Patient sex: M
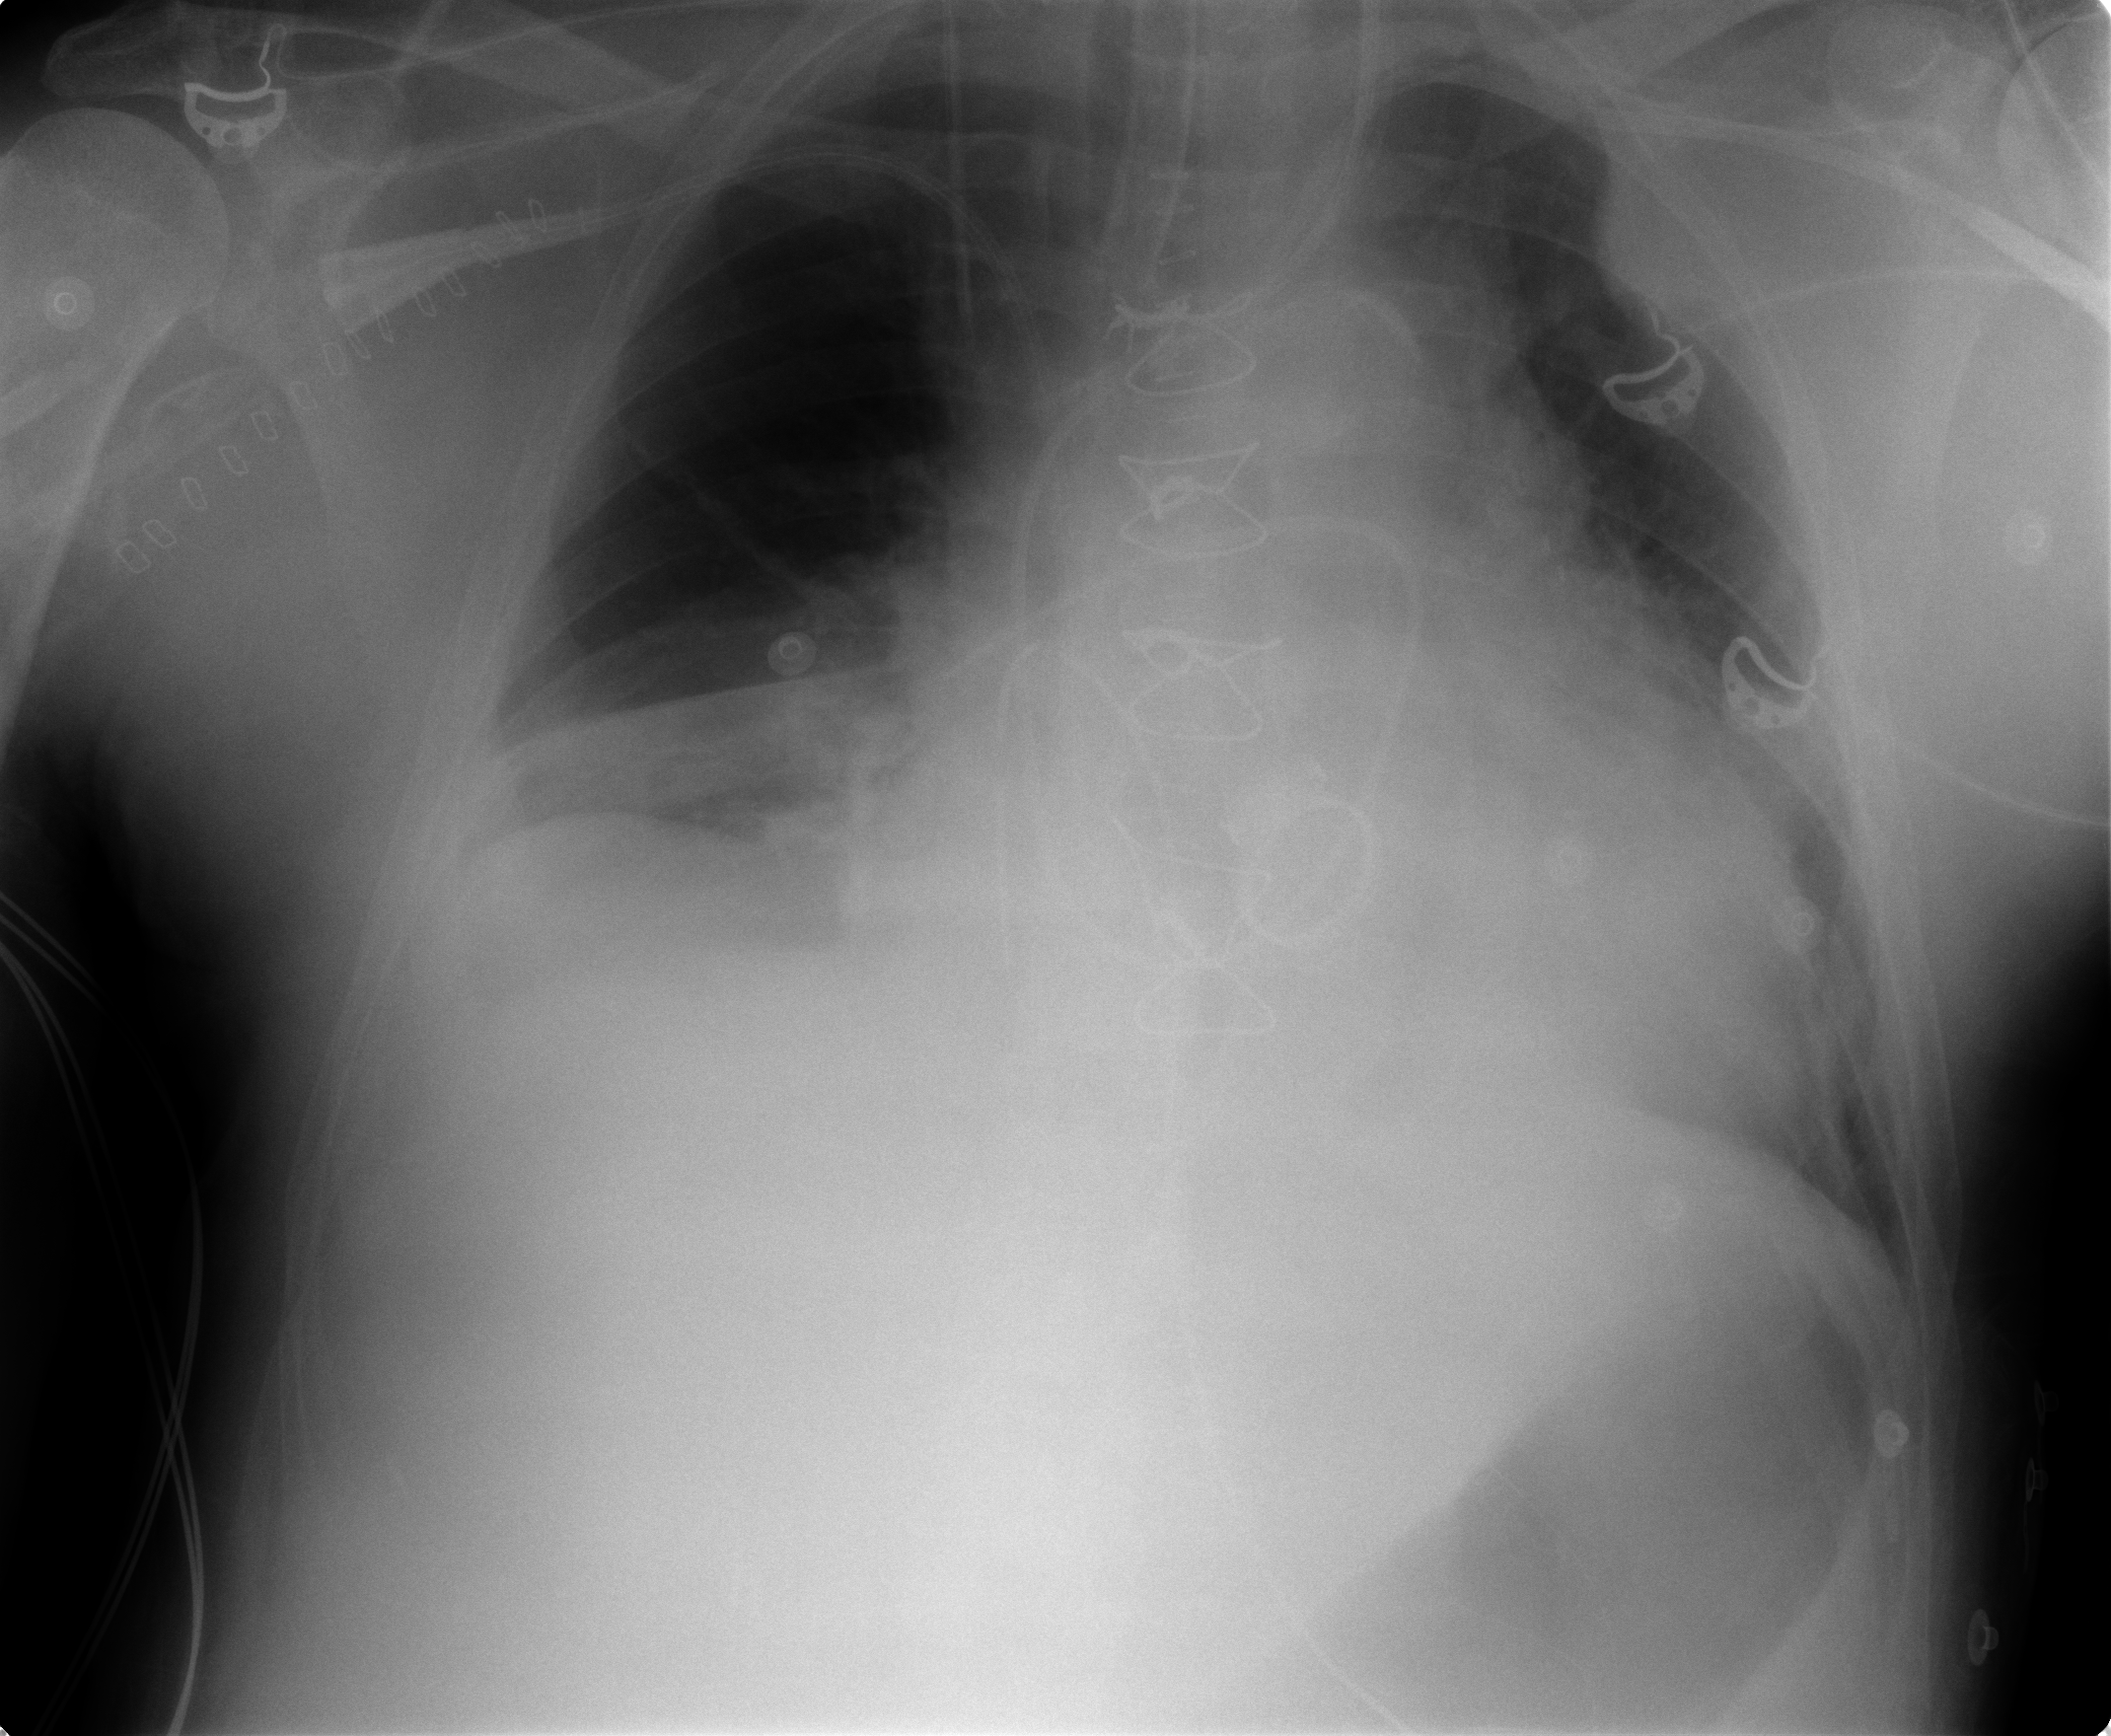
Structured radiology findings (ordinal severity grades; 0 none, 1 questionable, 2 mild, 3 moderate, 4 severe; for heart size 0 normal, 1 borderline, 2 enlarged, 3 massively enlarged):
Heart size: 3
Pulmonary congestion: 2
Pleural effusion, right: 2
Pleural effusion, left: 0
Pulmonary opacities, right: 2
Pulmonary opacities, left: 1
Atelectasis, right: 3
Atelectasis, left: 2